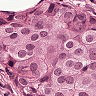
Metastatic tissue present: yes